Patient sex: M
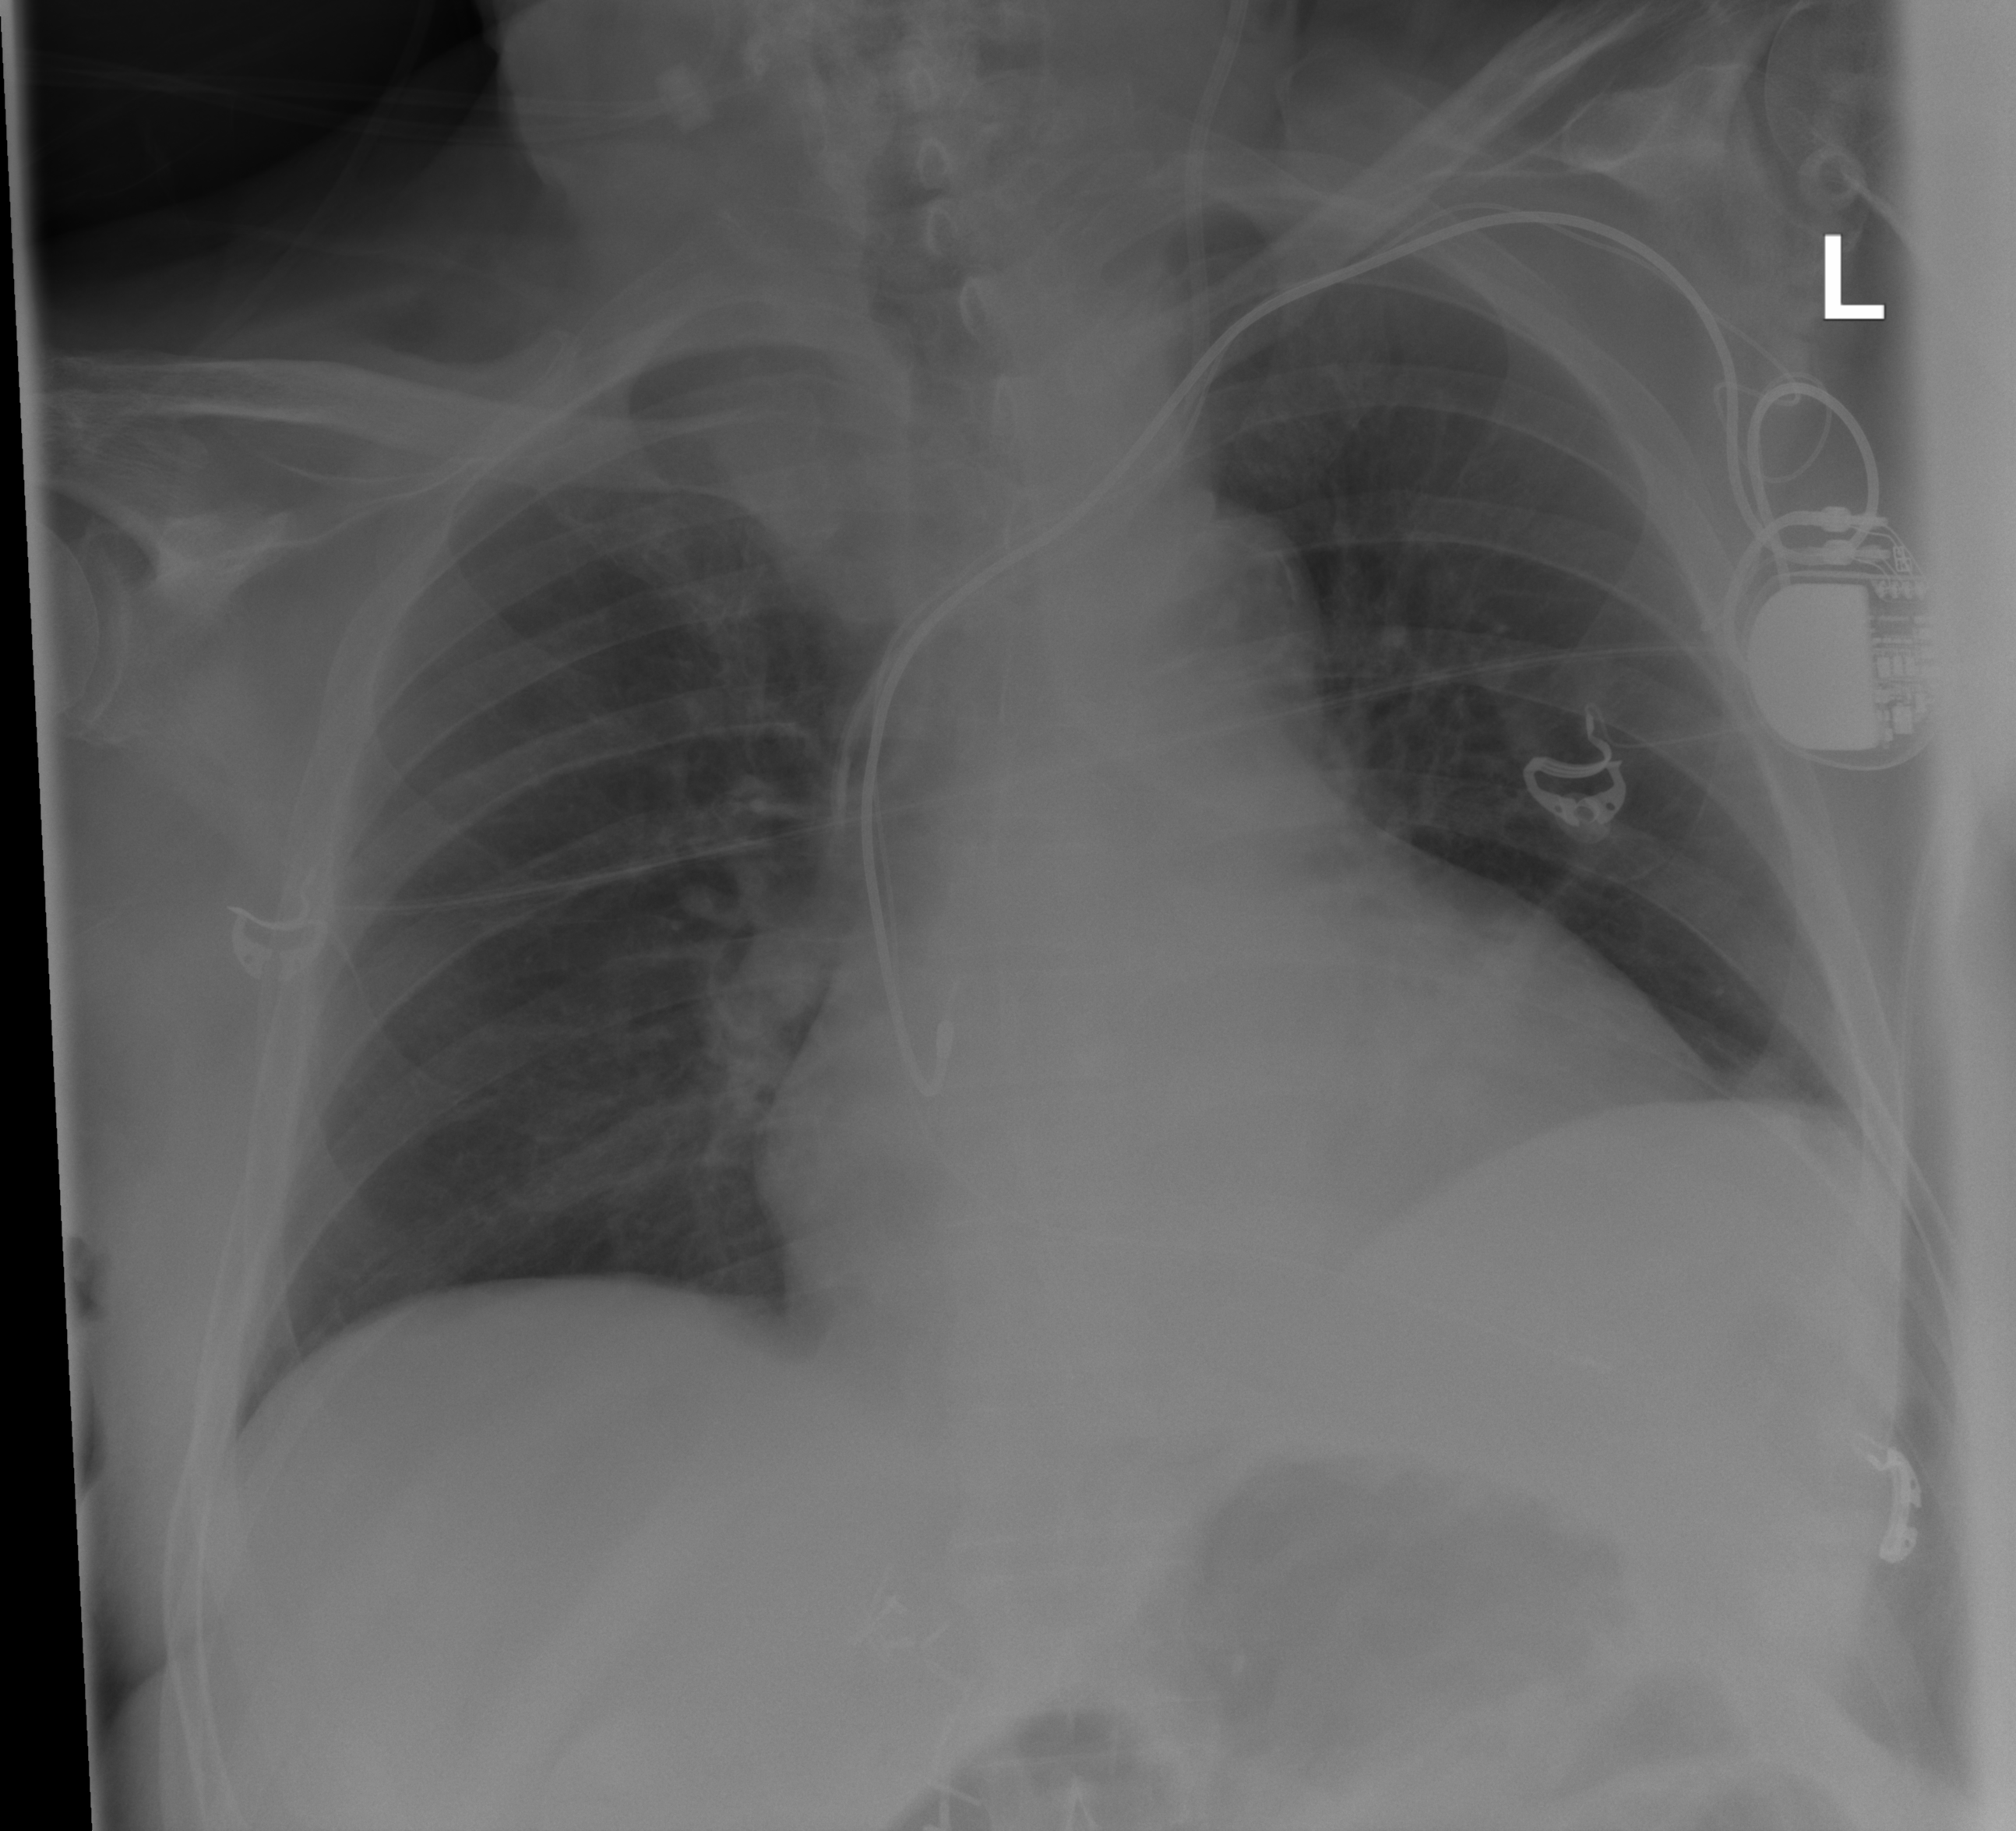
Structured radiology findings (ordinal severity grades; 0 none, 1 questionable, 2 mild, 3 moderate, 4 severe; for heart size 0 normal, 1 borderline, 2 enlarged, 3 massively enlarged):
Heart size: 3
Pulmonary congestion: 0
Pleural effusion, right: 0
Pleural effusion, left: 0
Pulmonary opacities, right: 0
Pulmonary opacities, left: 0
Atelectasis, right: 0
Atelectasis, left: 2